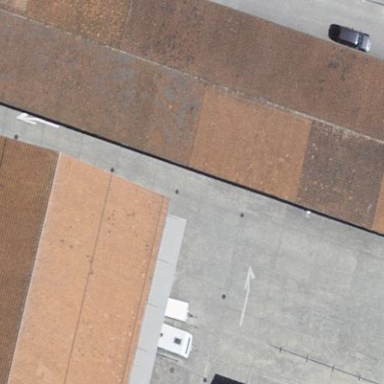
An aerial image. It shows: View of roof of building.